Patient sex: F
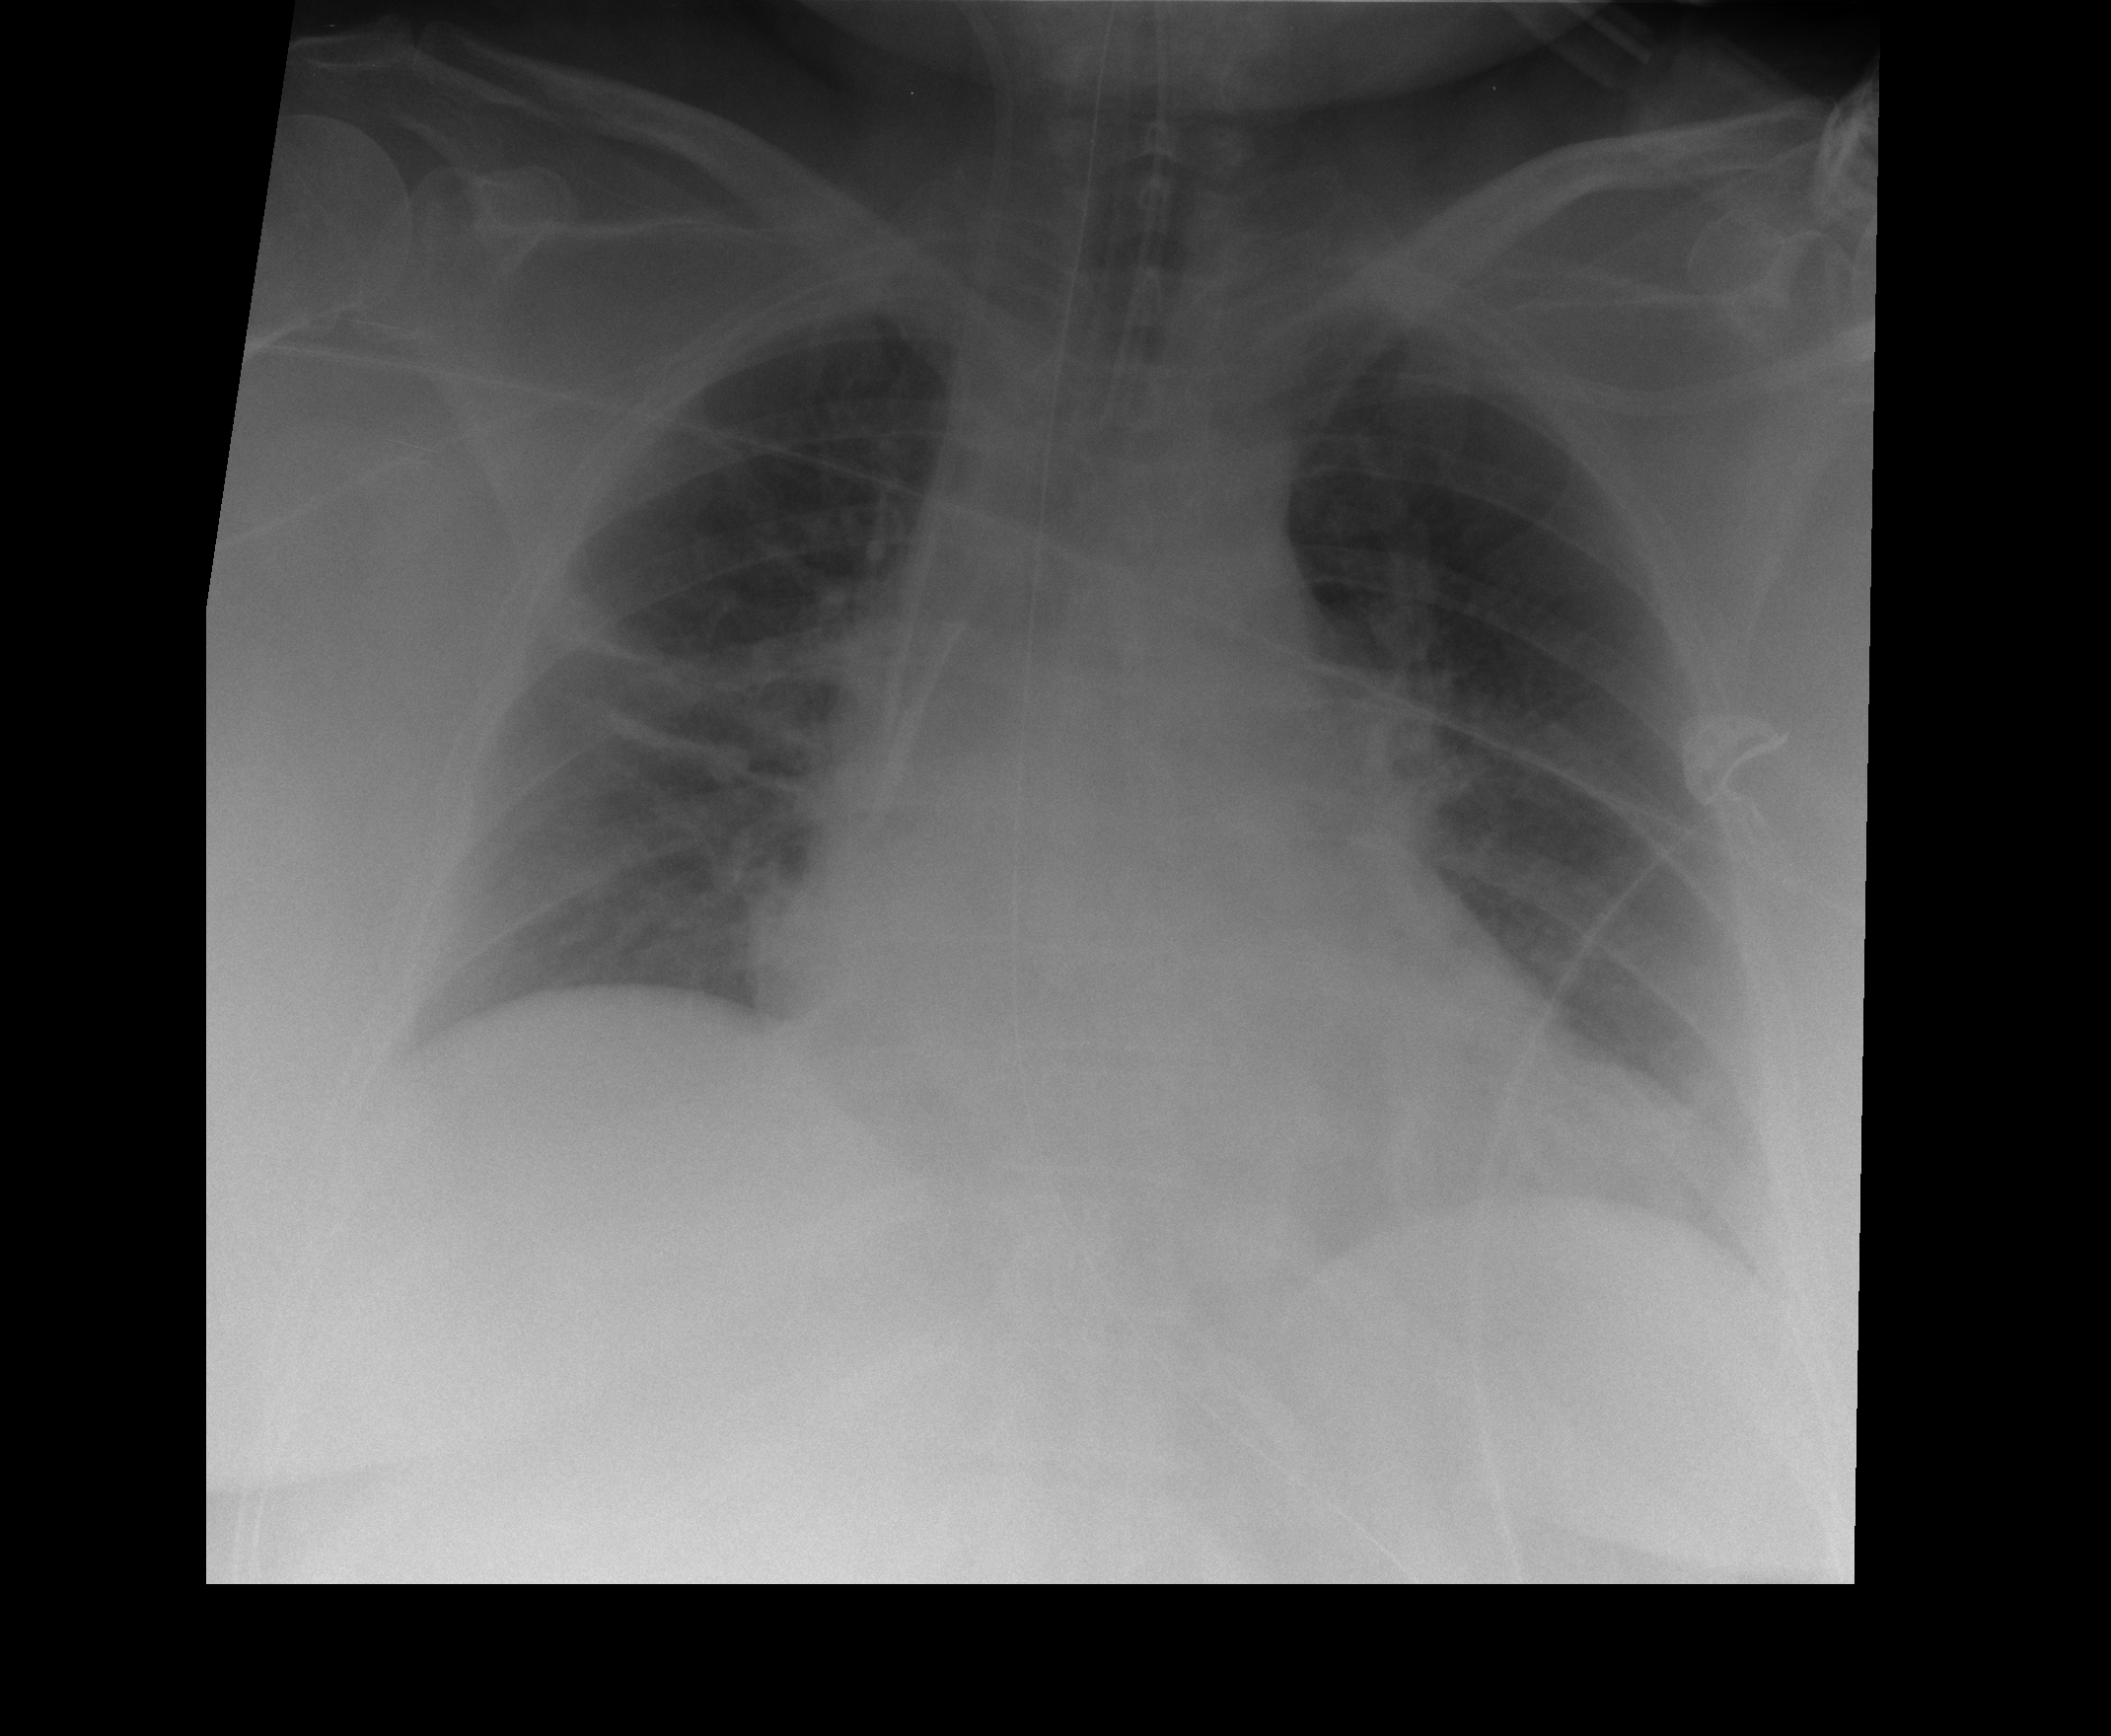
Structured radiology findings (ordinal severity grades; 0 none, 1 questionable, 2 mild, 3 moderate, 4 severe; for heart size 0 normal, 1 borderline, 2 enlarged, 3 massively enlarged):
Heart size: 2
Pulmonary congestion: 2
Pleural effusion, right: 0
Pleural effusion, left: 0
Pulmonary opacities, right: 0
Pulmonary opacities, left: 0
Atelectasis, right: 2
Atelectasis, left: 2